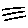
Label: line